Interaction volume radius: 5 \u00c5
Interaction volume height: 10 \u00c5
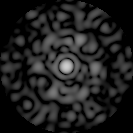
Disorder parameter: 0.8366